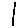
Label: line